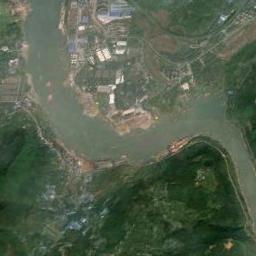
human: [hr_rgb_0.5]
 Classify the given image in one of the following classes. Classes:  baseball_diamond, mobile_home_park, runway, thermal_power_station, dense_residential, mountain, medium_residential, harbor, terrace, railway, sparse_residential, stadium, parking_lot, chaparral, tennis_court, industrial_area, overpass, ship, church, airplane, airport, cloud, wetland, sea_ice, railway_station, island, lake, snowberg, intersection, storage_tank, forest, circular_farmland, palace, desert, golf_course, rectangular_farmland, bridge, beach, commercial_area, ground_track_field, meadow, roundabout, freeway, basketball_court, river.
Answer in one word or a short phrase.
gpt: river